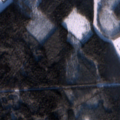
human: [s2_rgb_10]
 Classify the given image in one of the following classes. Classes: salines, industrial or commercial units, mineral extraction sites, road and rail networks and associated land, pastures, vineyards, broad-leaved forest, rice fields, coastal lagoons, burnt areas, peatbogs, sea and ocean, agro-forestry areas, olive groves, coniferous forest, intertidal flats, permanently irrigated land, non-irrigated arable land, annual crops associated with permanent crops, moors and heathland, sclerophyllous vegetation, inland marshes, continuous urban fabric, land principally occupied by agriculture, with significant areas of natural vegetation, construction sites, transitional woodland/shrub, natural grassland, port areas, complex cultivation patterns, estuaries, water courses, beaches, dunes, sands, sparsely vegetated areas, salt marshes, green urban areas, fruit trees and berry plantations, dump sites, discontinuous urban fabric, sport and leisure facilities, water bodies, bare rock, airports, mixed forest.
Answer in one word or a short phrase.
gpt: non-irrigated arable land, land principally occupied by agriculture, with significant areas of natural vegetation, broad-leaved forest, coniferous forest, mixed forest